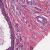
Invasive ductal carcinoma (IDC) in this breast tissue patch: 1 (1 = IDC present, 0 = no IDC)